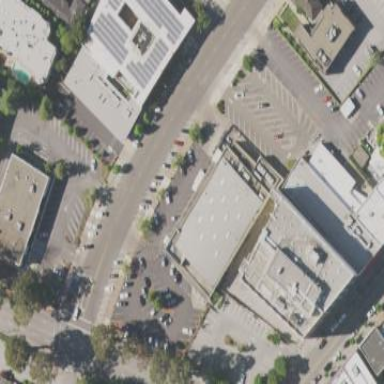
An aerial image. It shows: Building that houses supermarket.